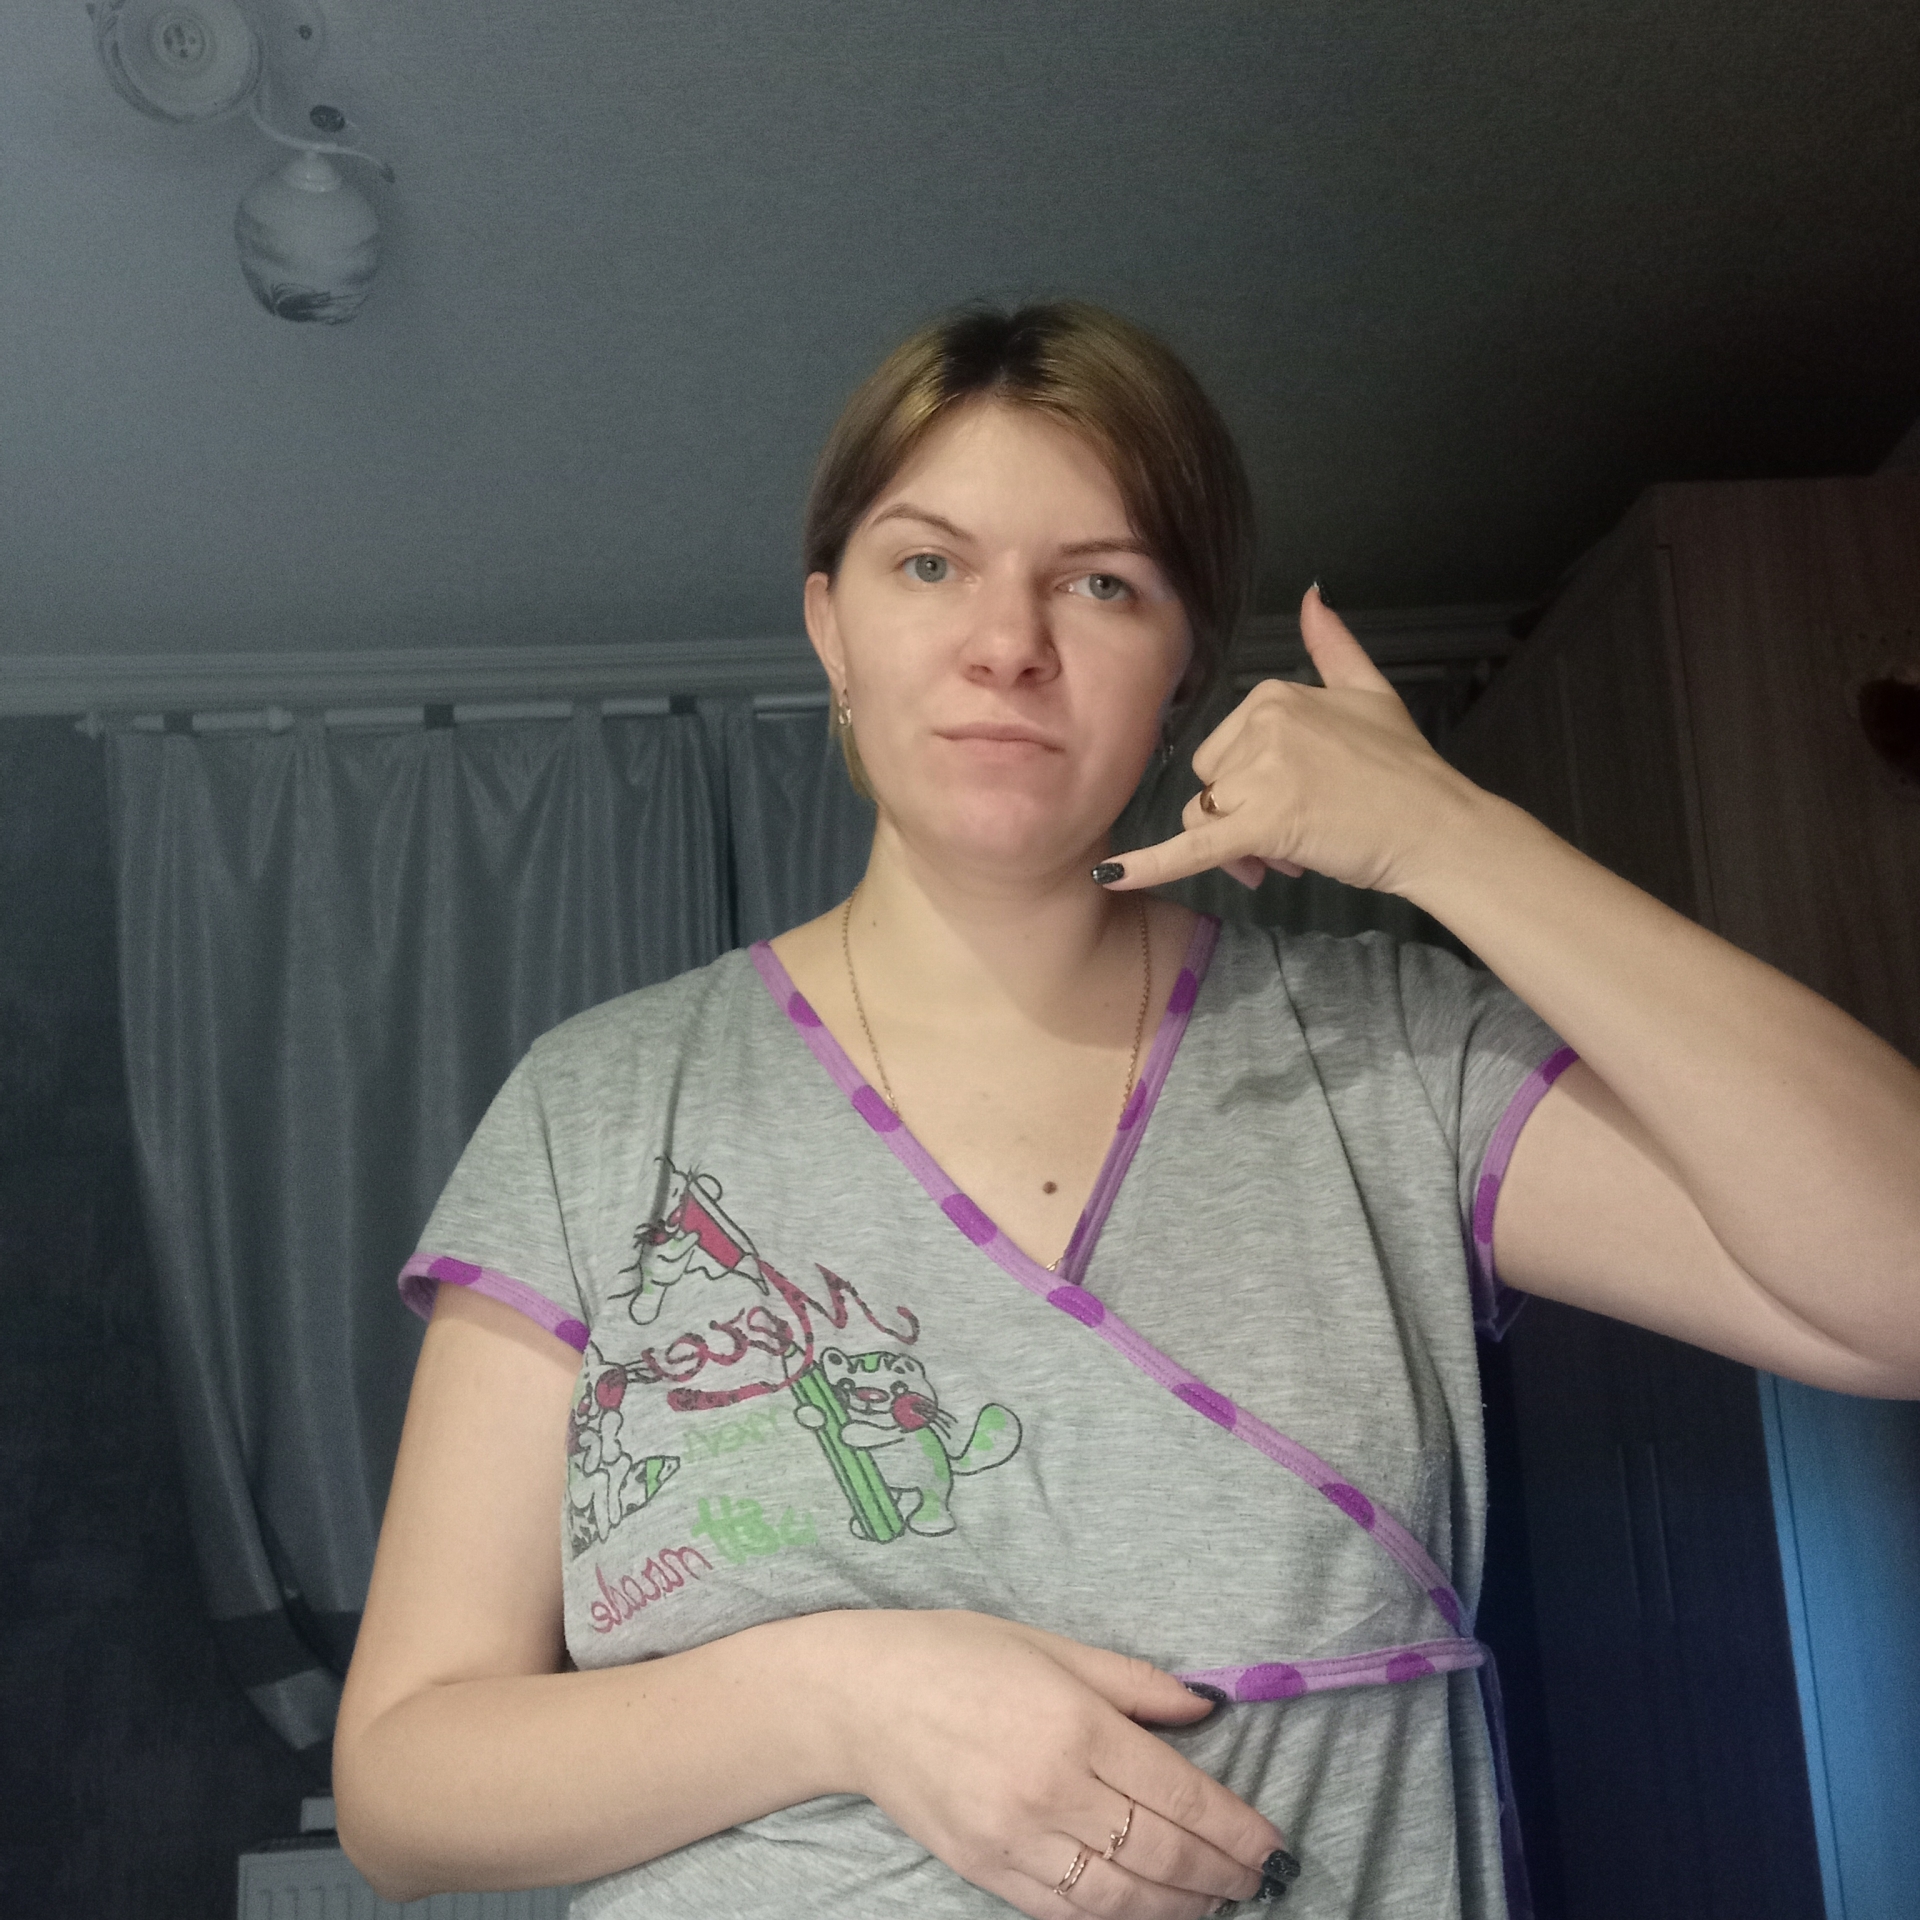
Label: noise